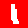
Digit: 1